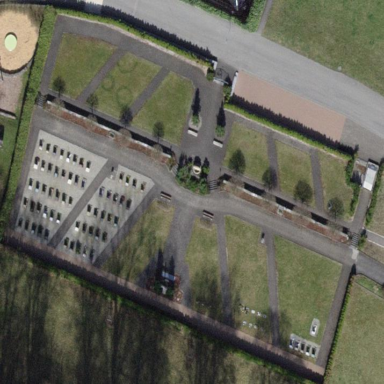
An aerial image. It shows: Cemetery.